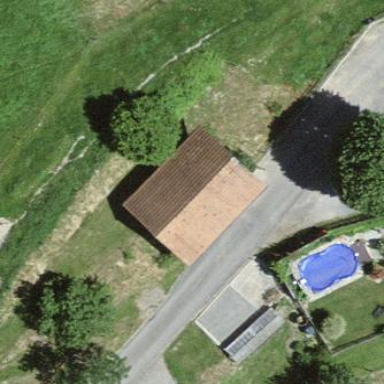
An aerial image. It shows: Barn.